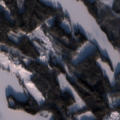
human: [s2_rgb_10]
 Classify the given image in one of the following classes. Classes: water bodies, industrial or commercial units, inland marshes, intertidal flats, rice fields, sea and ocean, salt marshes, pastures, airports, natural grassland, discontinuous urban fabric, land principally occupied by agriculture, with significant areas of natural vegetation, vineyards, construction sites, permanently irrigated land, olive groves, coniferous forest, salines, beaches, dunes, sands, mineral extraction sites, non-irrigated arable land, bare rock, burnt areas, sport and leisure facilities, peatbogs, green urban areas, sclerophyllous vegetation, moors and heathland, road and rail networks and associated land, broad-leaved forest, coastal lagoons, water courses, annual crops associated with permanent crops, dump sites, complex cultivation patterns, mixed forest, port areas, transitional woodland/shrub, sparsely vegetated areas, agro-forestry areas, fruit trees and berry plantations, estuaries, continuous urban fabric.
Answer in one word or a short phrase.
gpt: coniferous forest, mixed forest, water bodies